Question: If main window right-clicked a 'QInputDialog' shows up. I want 'QInputDialog' to block main window while it is open. How to achieve this?

'''
from PyQt4 import QtCore, QtGui
app = QtGui.QApplication([])
class AppWindow(QtGui.QMainWindow):
def __init__(self):
super(AppWindow, self).__init__()
mainWidget=QtGui.QWidget()
self.setCentralWidget(mainWidget)
mainLayout = QtGui.QVBoxLayout()
mainWidget.setLayout(mainLayout)
frame=QtGui.QFrame()
frame.setContextMenuPolicy(QtCore.Qt.CustomContextMenu)
frame.connect(frame, QtCore.SIGNAL("customContextMenuRequested(QPoint)" ), self.up)
mainLayout.addWidget(frame)
self.modal=QtGui.QInputDialog()
def up(self, QPos):
self.modal.move(QtGui.QCursor.pos())
self.modal.show()
self.modal.raise_()
window=AppWindow()
window.show()
sys.exit(app.exec_())
'''
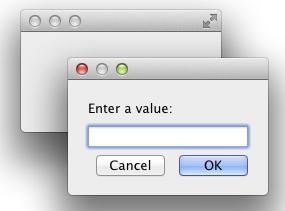
Answer: OK, This solution can be solve by use method 'QWidget.setWindowModality (self, Qt.WindowModality windowModality)' . A modal window is one that blocks input to other windows. Note that windows that are children of a modal window are not blocked.
Add this line in your initial method;
'self.modal.setWindowModality(QtCore.Qt.ApplicationModal)'
Completed code is;
'''
import sys
from PyQt4 import QtCore, QtGui
class AppWindow (QtGui.QMainWindow):
def __init__ (self):
super(AppWindow, self).__init__()
mainWidget = QtGui.QWidget(self)
self.setCentralWidget(mainWidget)
mainLayout = QtGui.QVBoxLayout()
mainWidget.setLayout(mainLayout)
frame = QtGui.QFrame()
frame.setContextMenuPolicy(QtCore.Qt.CustomContextMenu)
frame.connect(frame, QtCore.SIGNAL("customContextMenuRequested(QPoint)" ), self.up)
mainLayout.addWidget(frame)
self.modal = QtGui.QInputDialog(self)
self.modal.setWindowModality(QtCore.Qt.ApplicationModal)
def up (self, QPos):
self.modal.move(QtGui.QCursor.pos())
self.modal.show()
self.modal.raise_()
app = QtGui.QApplication([])
window = AppWindow()
window.show()
sys.exit(app.exec_())
'''
: <URL>
: <URL>
---
Regards,